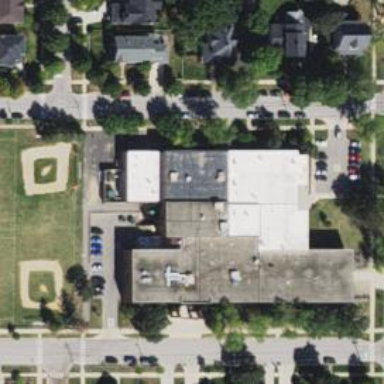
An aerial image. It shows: School building.